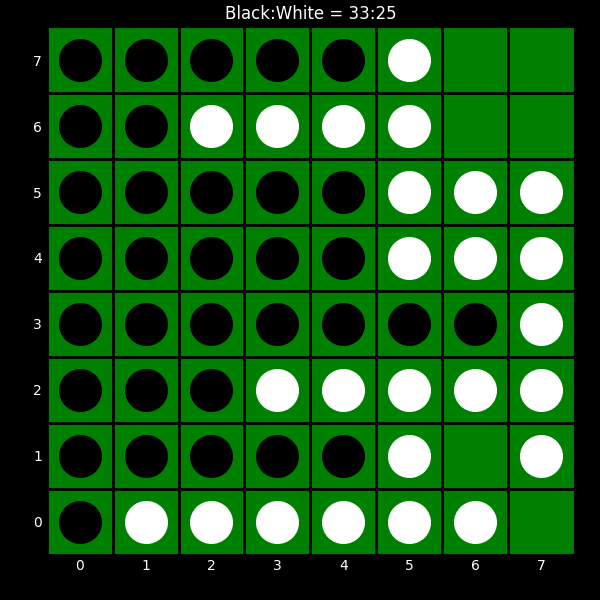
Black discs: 33
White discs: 25